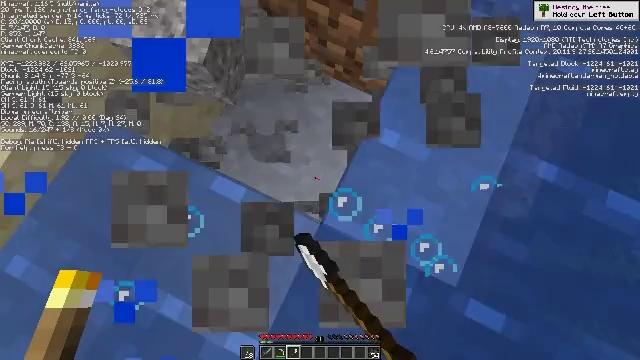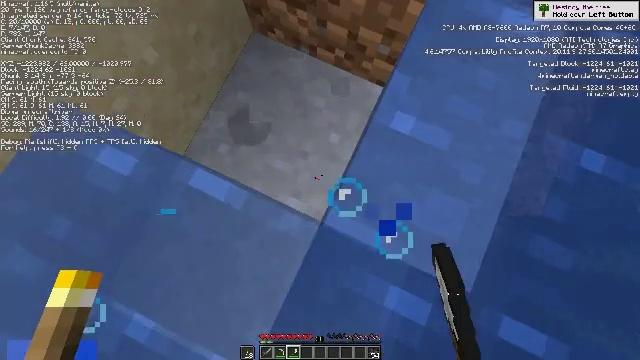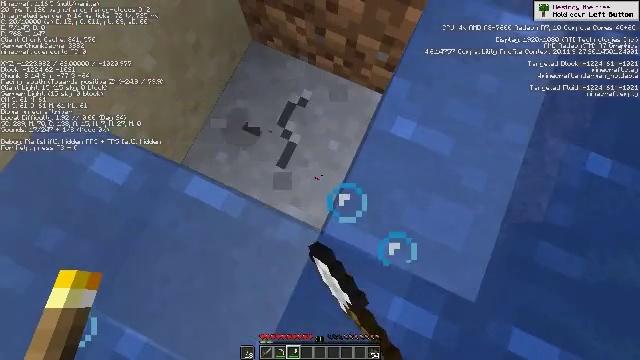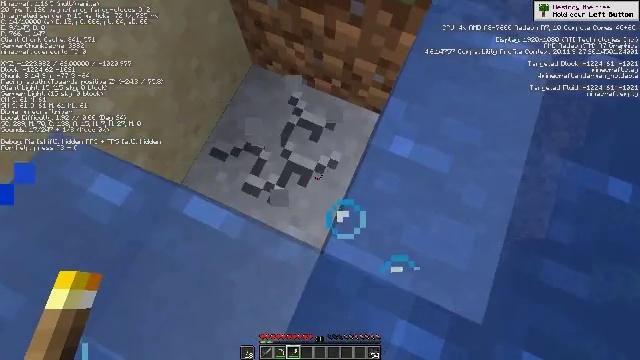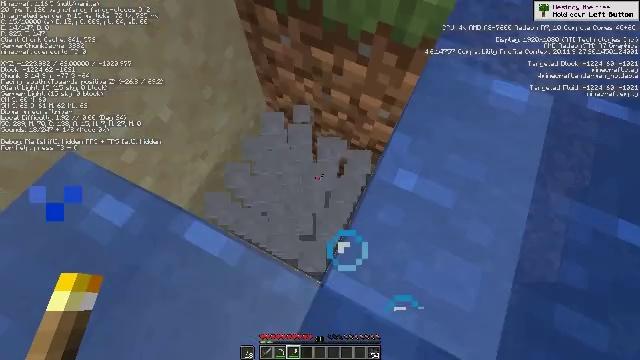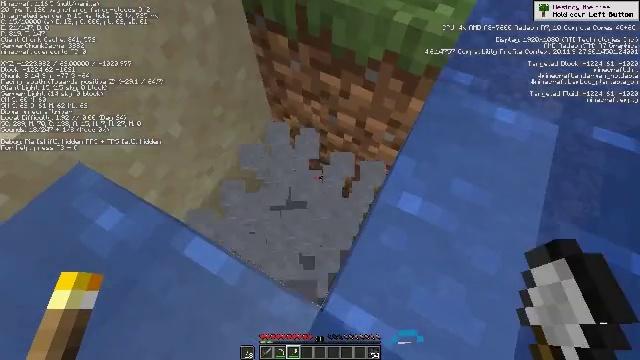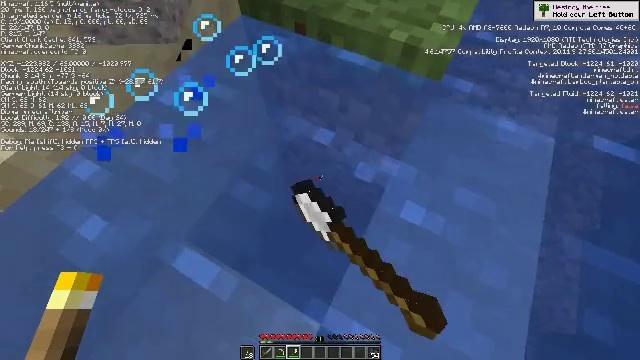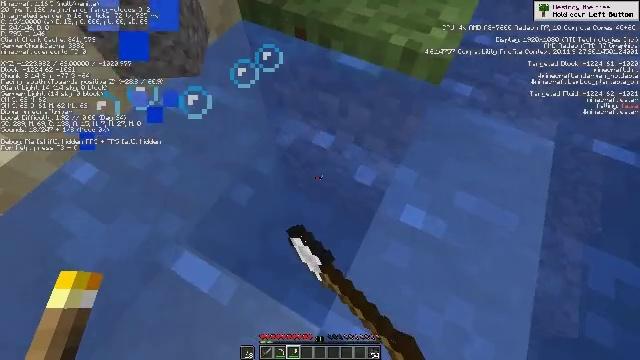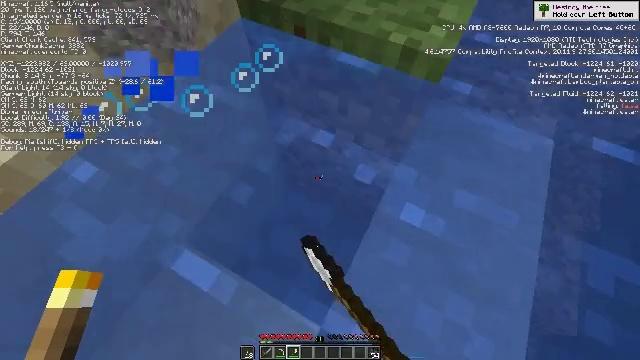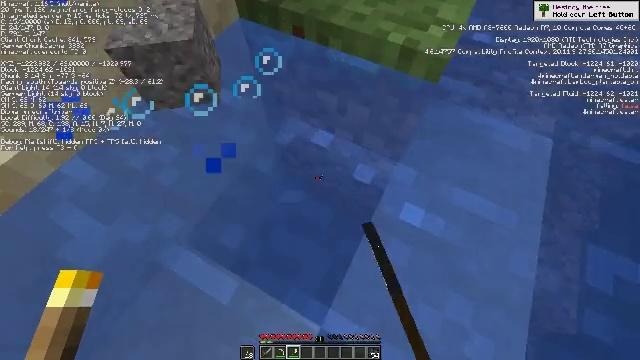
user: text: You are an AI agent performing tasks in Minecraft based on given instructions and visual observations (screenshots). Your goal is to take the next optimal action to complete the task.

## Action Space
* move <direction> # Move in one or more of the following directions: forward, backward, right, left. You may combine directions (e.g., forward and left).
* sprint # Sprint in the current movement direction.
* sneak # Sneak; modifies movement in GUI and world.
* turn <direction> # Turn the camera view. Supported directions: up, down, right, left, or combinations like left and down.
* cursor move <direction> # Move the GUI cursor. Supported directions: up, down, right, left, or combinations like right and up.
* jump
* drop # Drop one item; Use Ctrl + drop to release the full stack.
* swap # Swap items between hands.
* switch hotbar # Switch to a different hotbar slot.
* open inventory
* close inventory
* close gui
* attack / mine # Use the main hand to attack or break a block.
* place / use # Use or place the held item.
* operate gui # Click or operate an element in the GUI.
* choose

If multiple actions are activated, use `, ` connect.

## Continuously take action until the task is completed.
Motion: motion action
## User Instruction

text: Break the clay block to collect it.
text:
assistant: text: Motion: attack / mine
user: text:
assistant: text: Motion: turn up, attack / mine
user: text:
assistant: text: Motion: turn up, attack / mine
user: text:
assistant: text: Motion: turn left and up, attack / mine
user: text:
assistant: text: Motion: turn left and up, attack / mine
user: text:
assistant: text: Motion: turn up, attack / mine
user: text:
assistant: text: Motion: no_op
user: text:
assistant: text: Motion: no_op
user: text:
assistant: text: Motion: no_op
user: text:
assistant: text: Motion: no_op